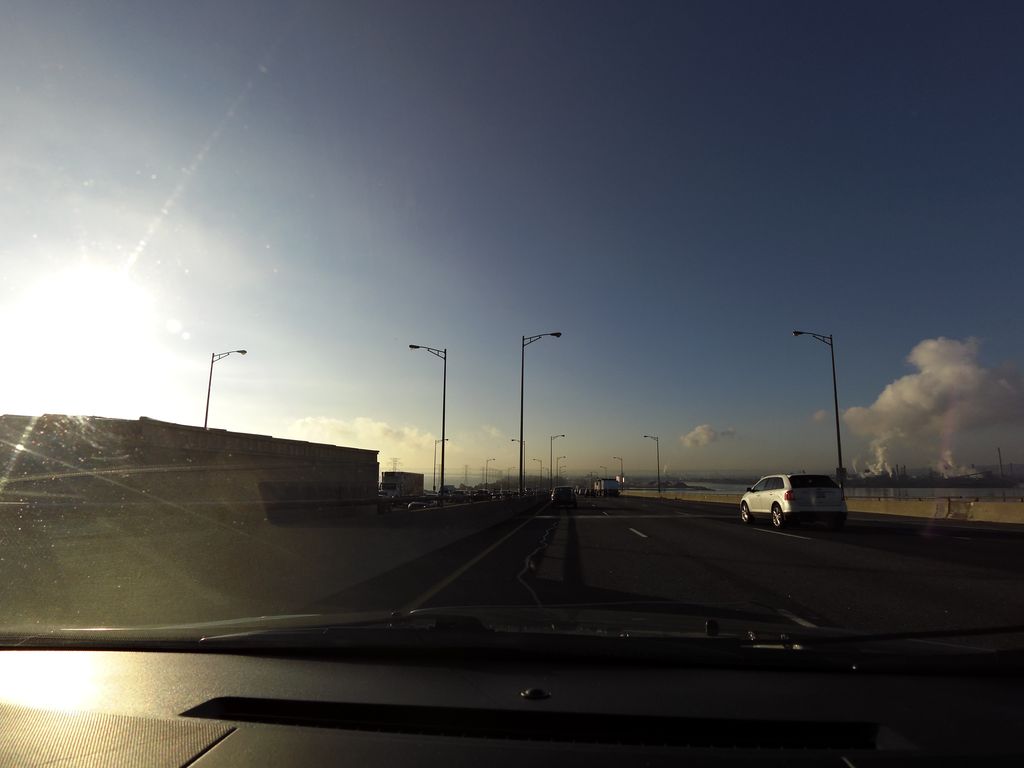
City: hamilton